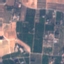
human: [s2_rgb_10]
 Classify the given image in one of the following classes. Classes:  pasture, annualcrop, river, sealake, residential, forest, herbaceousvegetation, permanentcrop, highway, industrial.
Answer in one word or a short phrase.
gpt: PermanentCrop